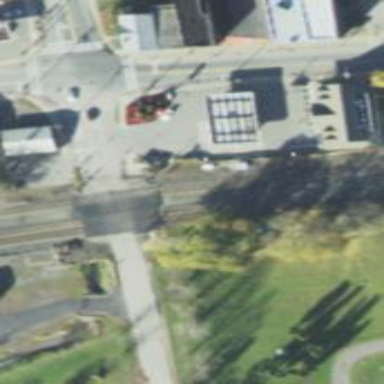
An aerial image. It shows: Crossing for the railway.